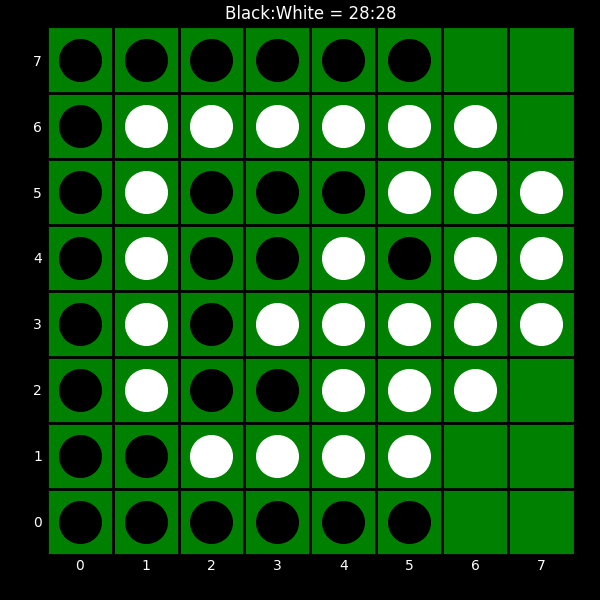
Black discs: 28
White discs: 28